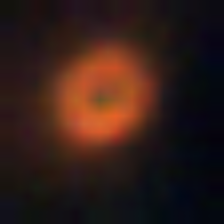
Taxon: NanoPlankton
Group: Other